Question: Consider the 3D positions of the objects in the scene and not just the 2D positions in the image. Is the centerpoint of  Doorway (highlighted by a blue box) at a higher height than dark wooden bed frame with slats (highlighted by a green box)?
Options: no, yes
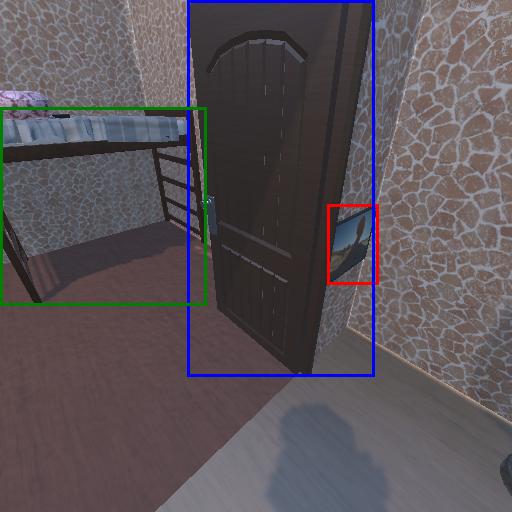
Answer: no